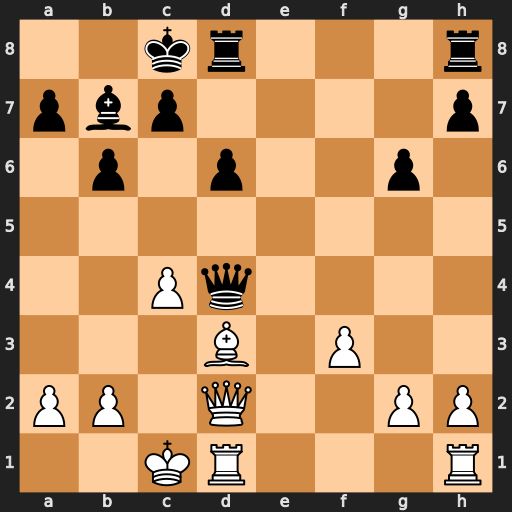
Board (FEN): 2kr3r/pbp4p/1p1p2p1/8/2Pq4/3B1P2/PP1Q2PP/2KR3R
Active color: w
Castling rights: -
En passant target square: -
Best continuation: Bf5+ gxf5 Qxd4